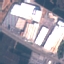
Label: Industrial